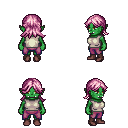
a pixel art fantasy rpg character, female body template, orc, green skin, white sleeveless shirt, magenta pants, pink loose hair, maroon shoes, four views (front, back, left, right), 2x2 character sprite sheet, small pixel art, hard edges, no anti-aliasing